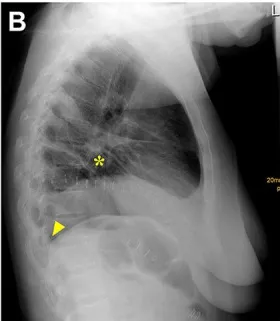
Lateral. Chest X-ray one month after right-sided Bochdalek hernia repair and empyema evacuation. A right-sided pleural effusion (arrowhead) and opacity due to basal hypoventilation (star) accompanied by a moderate elevation of the right hemidiaphragm without any signs of hernia recurrence can be detected.
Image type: radiology (x_ray)